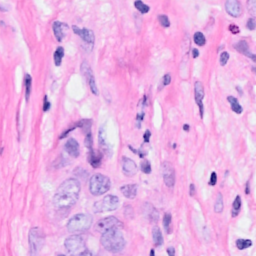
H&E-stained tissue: Breast